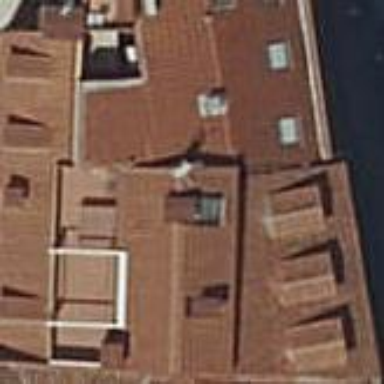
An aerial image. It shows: Building with brown roof.